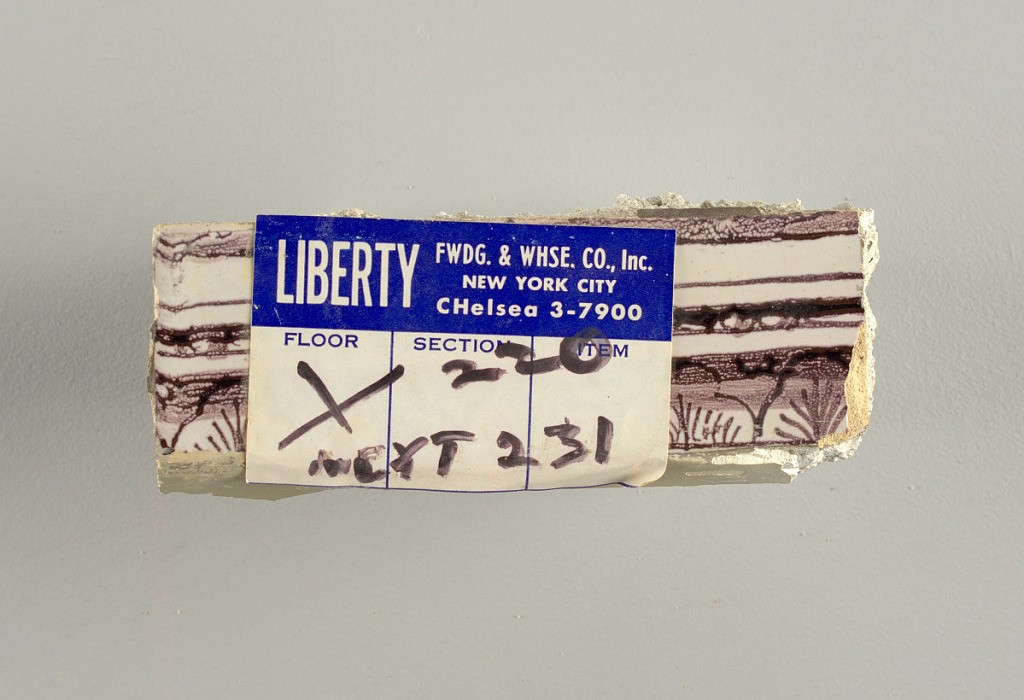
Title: Tile wall facing
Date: ca. 1725
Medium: Tin-glazed earthenware, underglaze
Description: Horizontal rectangle.  Thirty tiles wide and twenty-three tiles high with opening for fireplace eleven tiles wide and ten high.  Foliage arabesques disposed about three vertical axes from which are emphazised by urns at center and right, and at left by the figure of a standing woman carrying an infant on her arm and accompanied by two children.